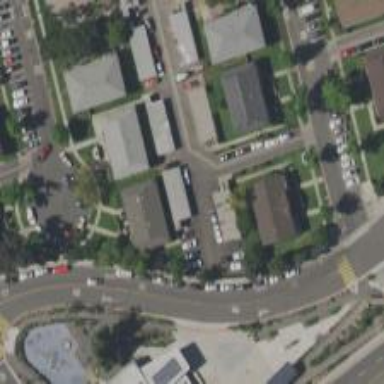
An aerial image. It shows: Alleyway designated as service road.